Question: has some default <URL>, but it's still helpful.

What about ?
What mechanisms does it provide can be easily used to or mitigate the risk of "accidentally" scanning too much data in a single runaway query against S3? What's a good way of tackling this problem?
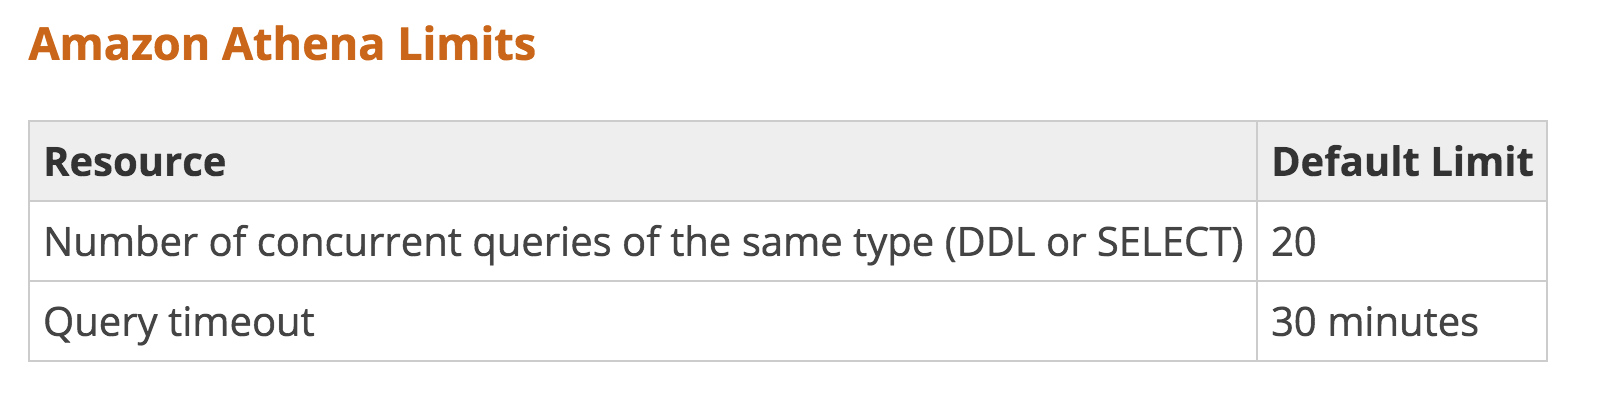
Answer: Amazon Redshift allows you to apply granular controls over Spectrum query execution using <URL>.
There are 2 Spectrum metrics available: 'Spectrum scan size' (Number of mb scanned by the query) and 'Spectrum scan row count' (Number of rows scanned by the query).
You can also use 'Query execution time' to enforce a maximum duration but this will apply to all query types not just Spectrum.
Please note that these are sampled metrics. Queries are not aborted at precisely the point when they exceed the rule, they are aborted at the next sample interval.
If you have been running Spectrum queries on your cluster already you can get started with QMR by using our script <URL> to generate candidate rules. The generated rules are based on the 99th percentiles for each metric.